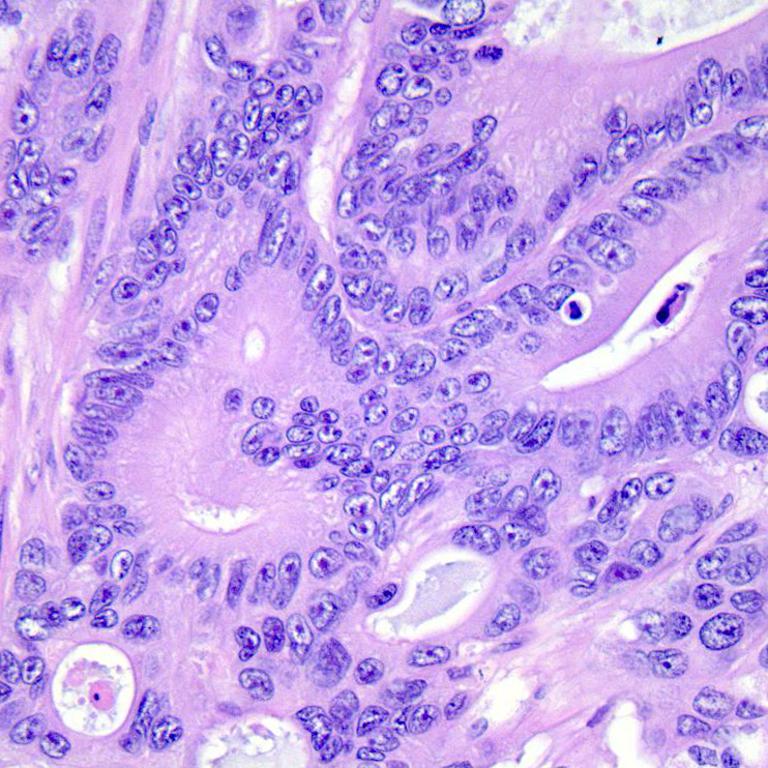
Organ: colon
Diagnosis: adenocarcinomas